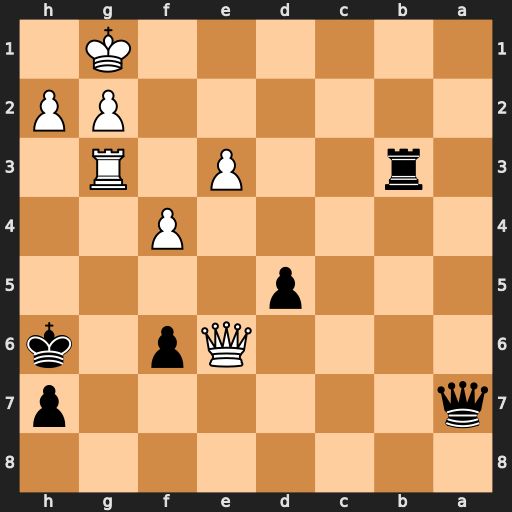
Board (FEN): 8/q6p/4Qp1k/3p4/5P2/1r2P1R1/6PP/6K1
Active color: b
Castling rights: -
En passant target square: -
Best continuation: Qa1+ Kf2 Rb2+ Kf3 Qd1#